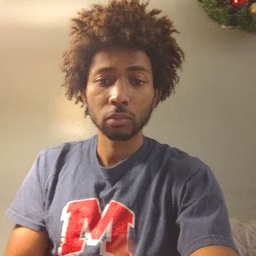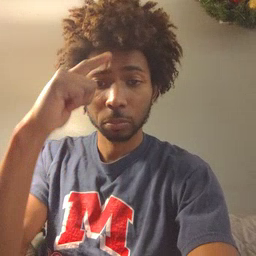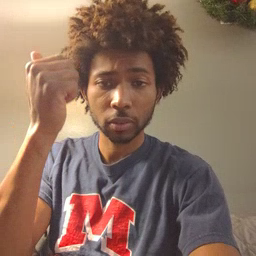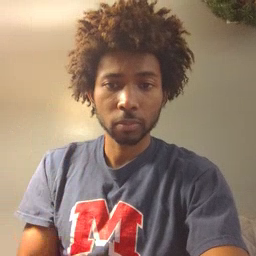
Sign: because